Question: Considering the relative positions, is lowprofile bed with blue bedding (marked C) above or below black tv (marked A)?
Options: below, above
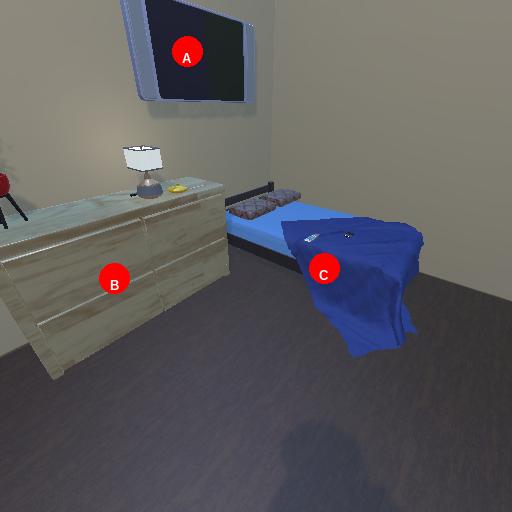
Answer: below